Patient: sex M, age 59
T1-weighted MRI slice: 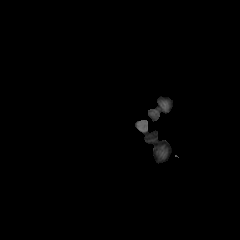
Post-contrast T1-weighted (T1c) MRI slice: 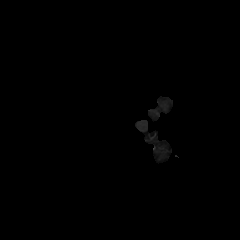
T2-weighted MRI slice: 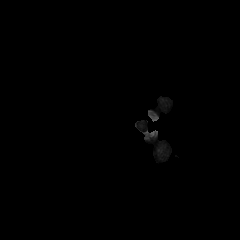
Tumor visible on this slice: no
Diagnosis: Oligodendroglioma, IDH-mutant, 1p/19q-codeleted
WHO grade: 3